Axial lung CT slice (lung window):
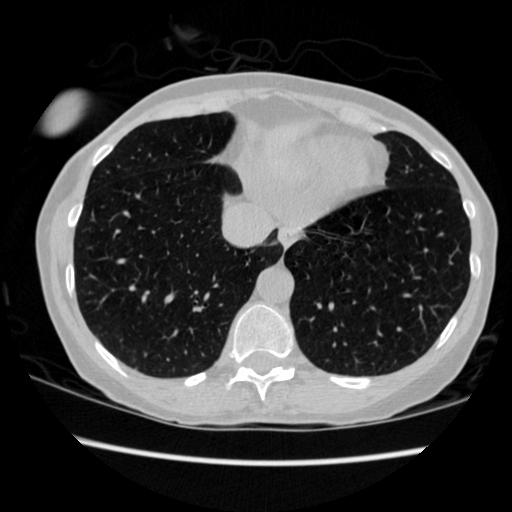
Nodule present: no